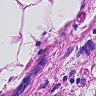
Metastatic tissue present: yes